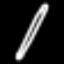
Label: pencil